Interaction volume radius: 10 \u00c5
Interaction volume height: 30 \u00c5
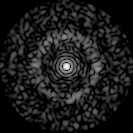
Disorder parameter: 0.8435